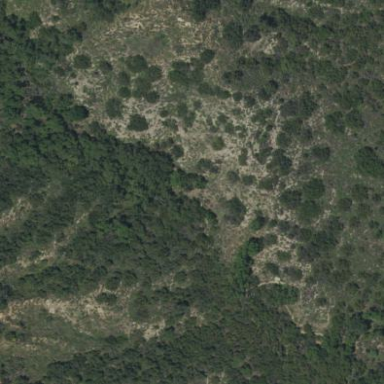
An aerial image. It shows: Beautiful woodland covered with trees.